Question: i need to get 3 views for an iphone App. Each view should contain several icons . when i swipe the first view it should take me to the second view(which also has several icons). see the below image to get an idea.

at the bottom it has 3 dots which tells the user that there are 3 screens to swipe. what is this called. This is just like the our normal apps in the iphone. when i swipe it should take me to the next screen with different icons.
i was not able to figure out what kind of view controller it is and how to implement it. i just need some idea.
Thank you.
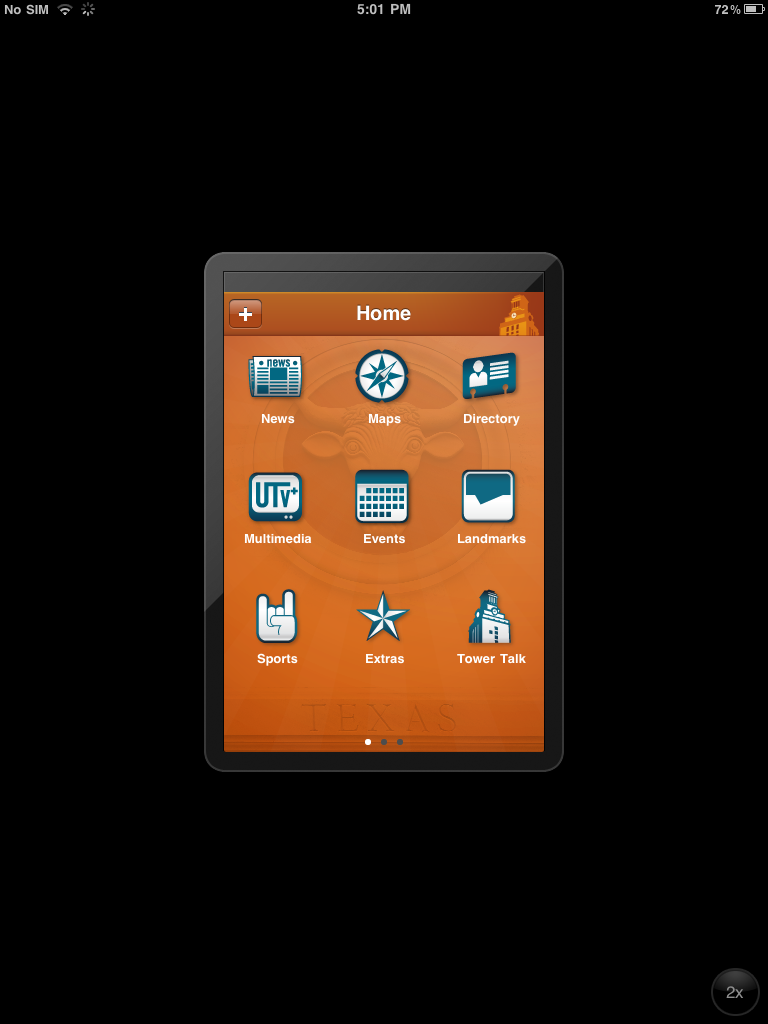
Answer: Can be pretty simply done by Interface Builder.
1. Create 3 Views
2. The Icons can be implemented by Round Rect Buttons
3. The "Dots" are a "Page Control"
4. Set the IBOutlets and delegates and you are done